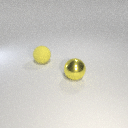
large yellow metal sphere in front of large yellow rubber sphere